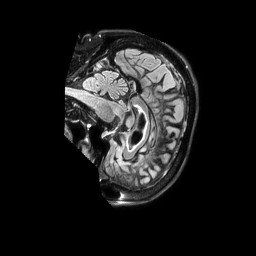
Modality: FLAIR
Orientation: sagittal
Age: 63
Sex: female
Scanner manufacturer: philips
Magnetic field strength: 3 T
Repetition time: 4.8 s
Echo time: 0.34 s